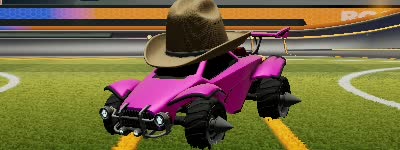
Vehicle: octane